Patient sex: F
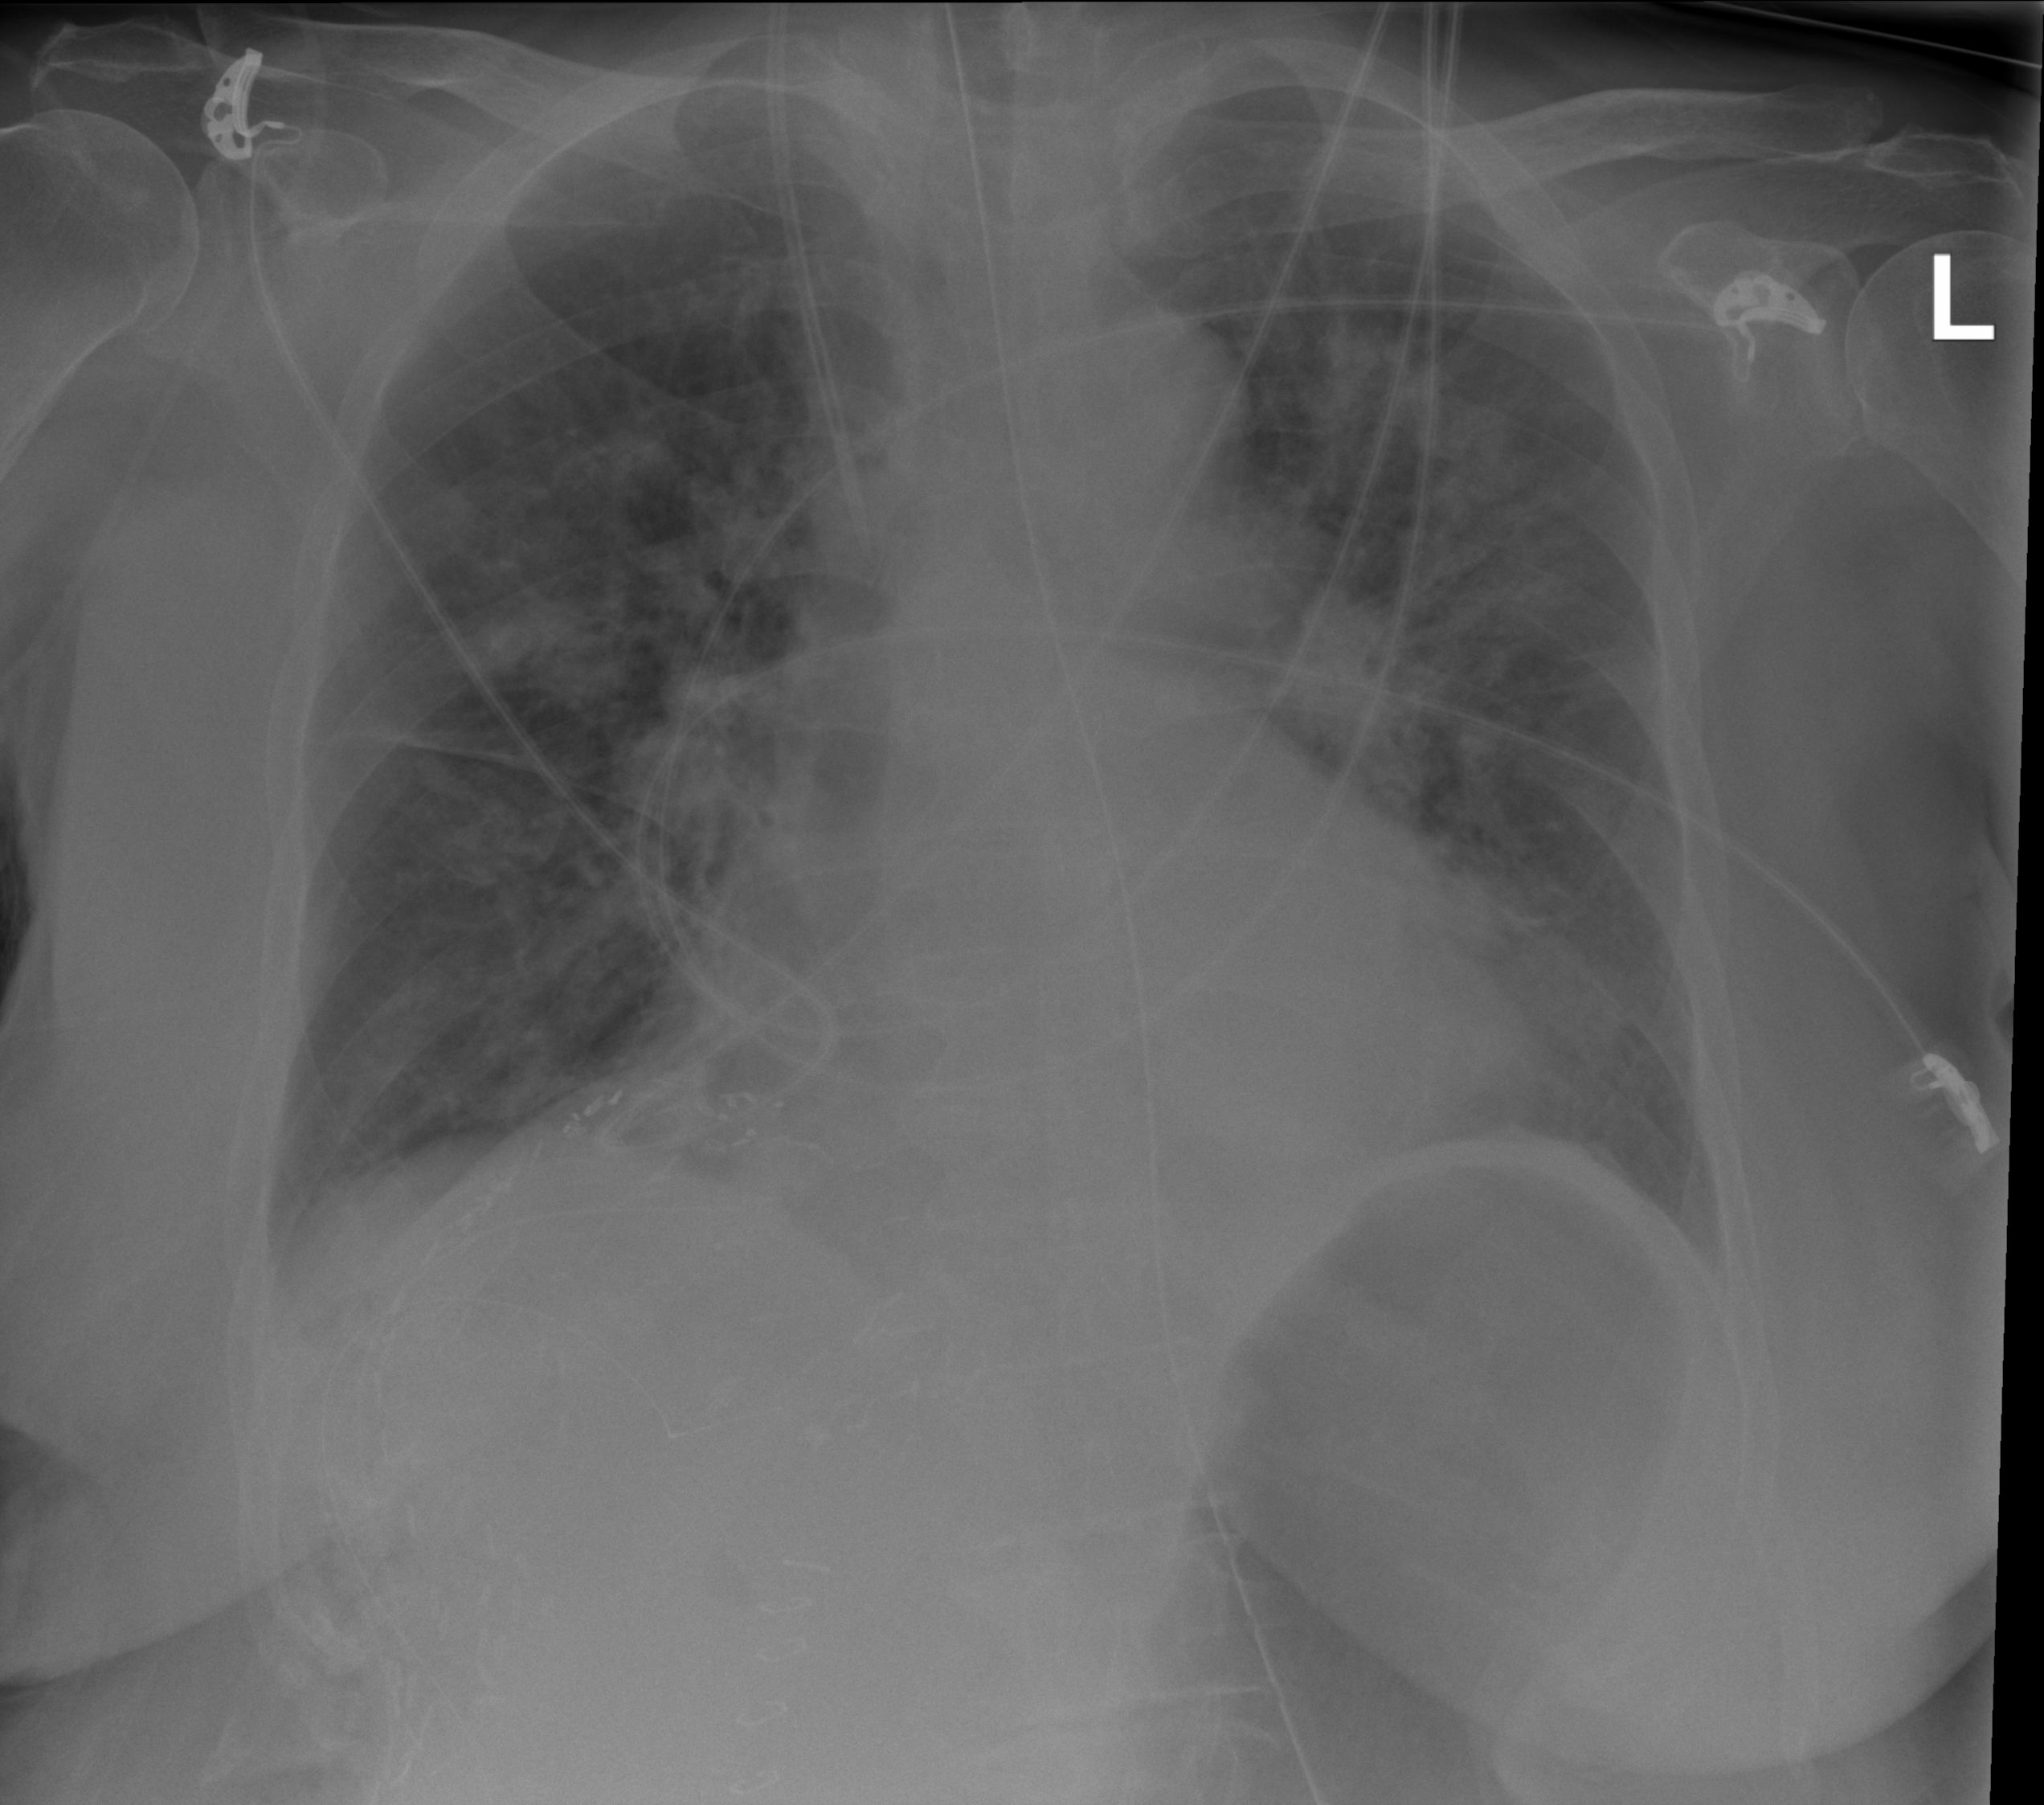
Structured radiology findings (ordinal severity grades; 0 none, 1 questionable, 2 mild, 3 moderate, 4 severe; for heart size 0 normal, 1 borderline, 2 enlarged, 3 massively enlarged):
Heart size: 0
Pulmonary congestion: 2
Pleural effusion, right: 1
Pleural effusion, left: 2
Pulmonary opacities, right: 3
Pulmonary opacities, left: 3
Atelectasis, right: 1
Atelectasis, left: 2